Question: I have a snippet code in C programing language as shown below:
'''
#include <stdio.h>
#include <string.h>
#include <ctype.h>
int main() {
char *s="Abhas";
printf(" s = %s
", s);
printf(" s + s[1] = %s
", s+s[1]);
printf(" s + s[1] - s[3]= %s
", s+s[1]-s[3]);
return 0;
}
'''
and the output are:

So, could you help me to clarify on how we get the second and the last output line. I am a new guy in C.
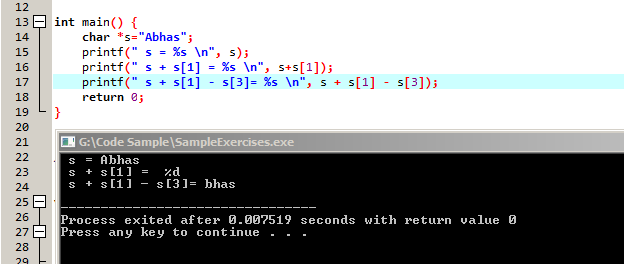
Answer: '''
printf(" s + s[1] = %s
", s+s[1]);
'''
is equivalent to:
'''
printf(" s + s[1] = %s
", s+'b');
'''
which is equivalent to:
'''
printf(" s + s[1] = %s
", s+98);
'''
That will access memory that it is not supposed to. The program exhibits undefined behavior.
The line:
'''
printf(" s + s[1] - s[3]= %s
", s+s[1]-s[3]);
'''
is equivalent to:
'''
printf(" s + s[1] - s[3]= %s
", s+'b'-'a');
'''
which is equivalent to:
'''
printf(" s + s[1] - s[3]= %s
", s+1);
'''
which is equivalent to:
'''
printf(" s + s[1] - s[3]= %s
", "bhas");
'''
Hence the output.